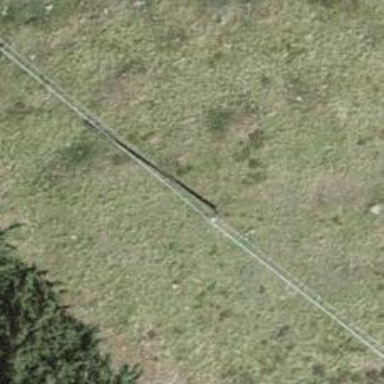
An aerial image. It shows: Utility pole as the man-made structure.